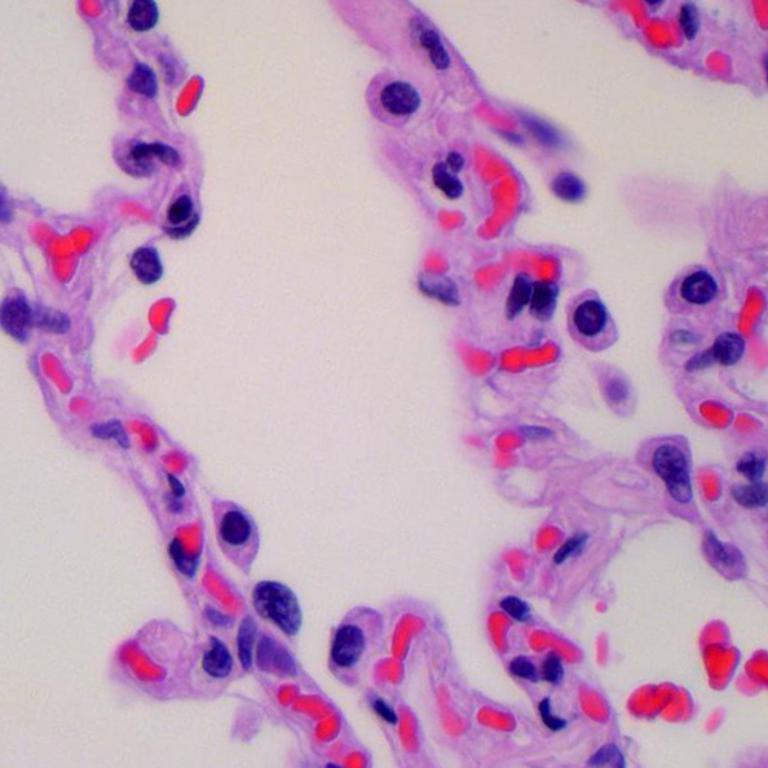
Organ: lung
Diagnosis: benign